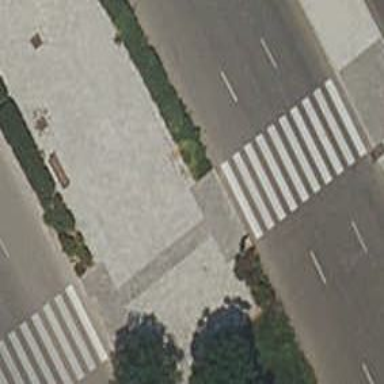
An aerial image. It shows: Footway.